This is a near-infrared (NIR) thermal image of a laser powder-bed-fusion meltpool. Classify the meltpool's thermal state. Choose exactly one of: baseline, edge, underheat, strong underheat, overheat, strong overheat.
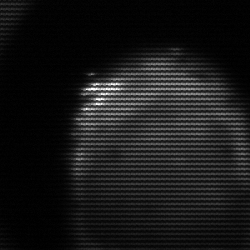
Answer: edge